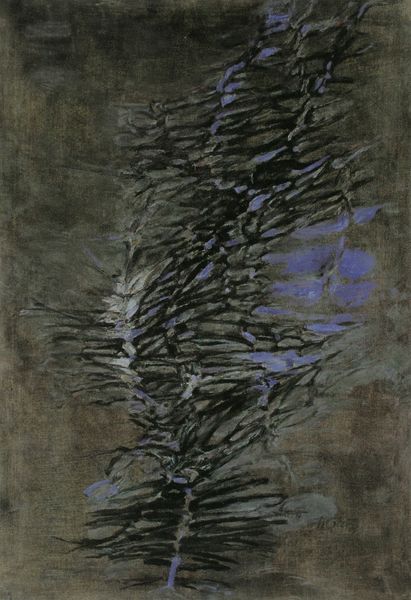
Titel: Dunkler Kolibri
Künstler: Hann Trier
Institution: Im Besitz des Künstlers
Schlagwörter: baum, berg, blau, wasser, weiß, wolken, bäume, grün, bewegung, braun, grau, hintergrund, schwarz, schnee, wolke, muster, federn, ast, wind, wald, abstrakt, modern, lila, violett, linien, winter, striche, oberfläche, wirbel, schraffur, tanne, senkrecht, geäst, rinde, struktur, fließen, zentriert, bäime, grattage, kiefernzweig